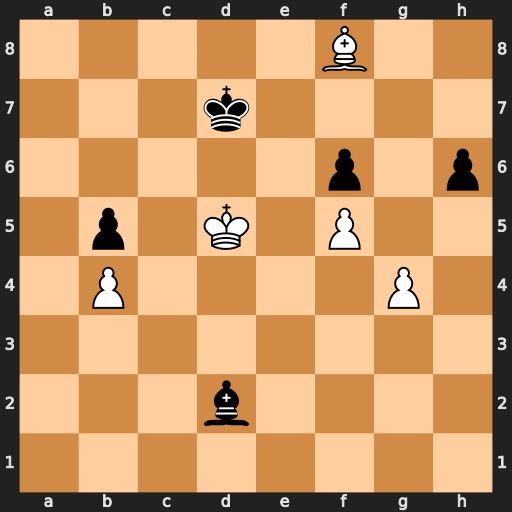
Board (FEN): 5B2/3k4/5p1p/1p1K1P2/1P4P1/8/3b4/8
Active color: w
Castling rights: -
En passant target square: -
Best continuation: Kc5 Ke8 Bd6